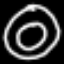
Label: donut